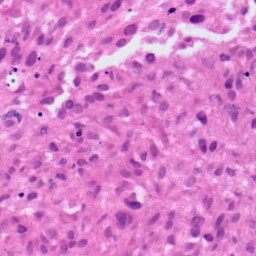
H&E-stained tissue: Skin